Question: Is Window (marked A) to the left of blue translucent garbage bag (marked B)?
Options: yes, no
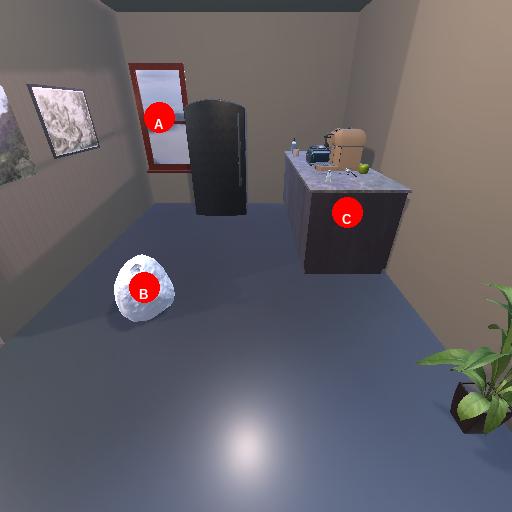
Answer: yes